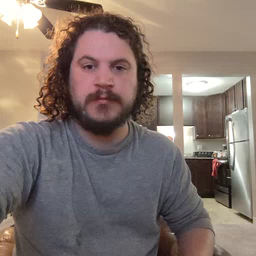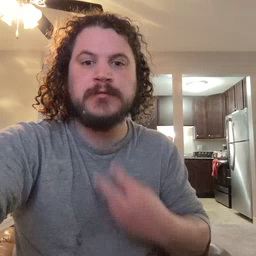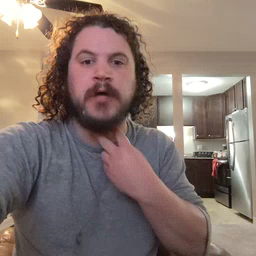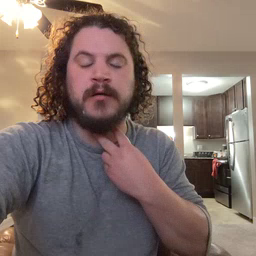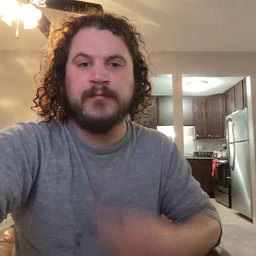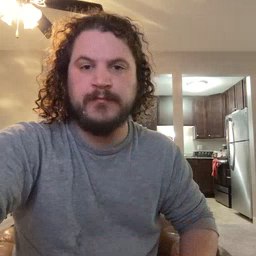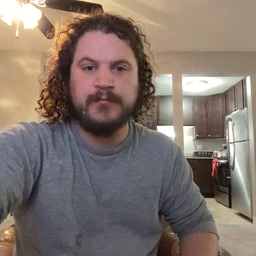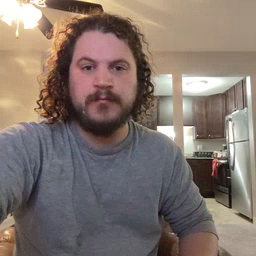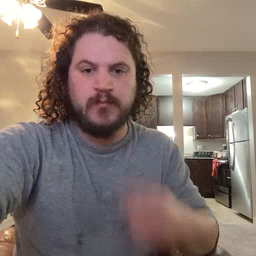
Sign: stuck